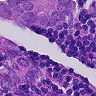
Metastatic tissue present: yes